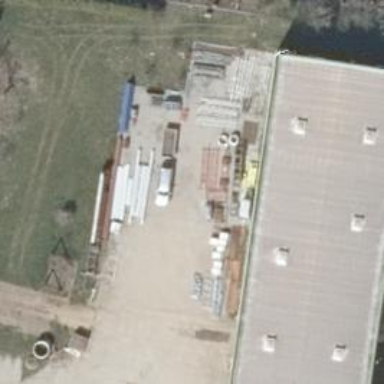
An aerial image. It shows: Industrial building.